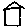
Label: house